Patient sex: M
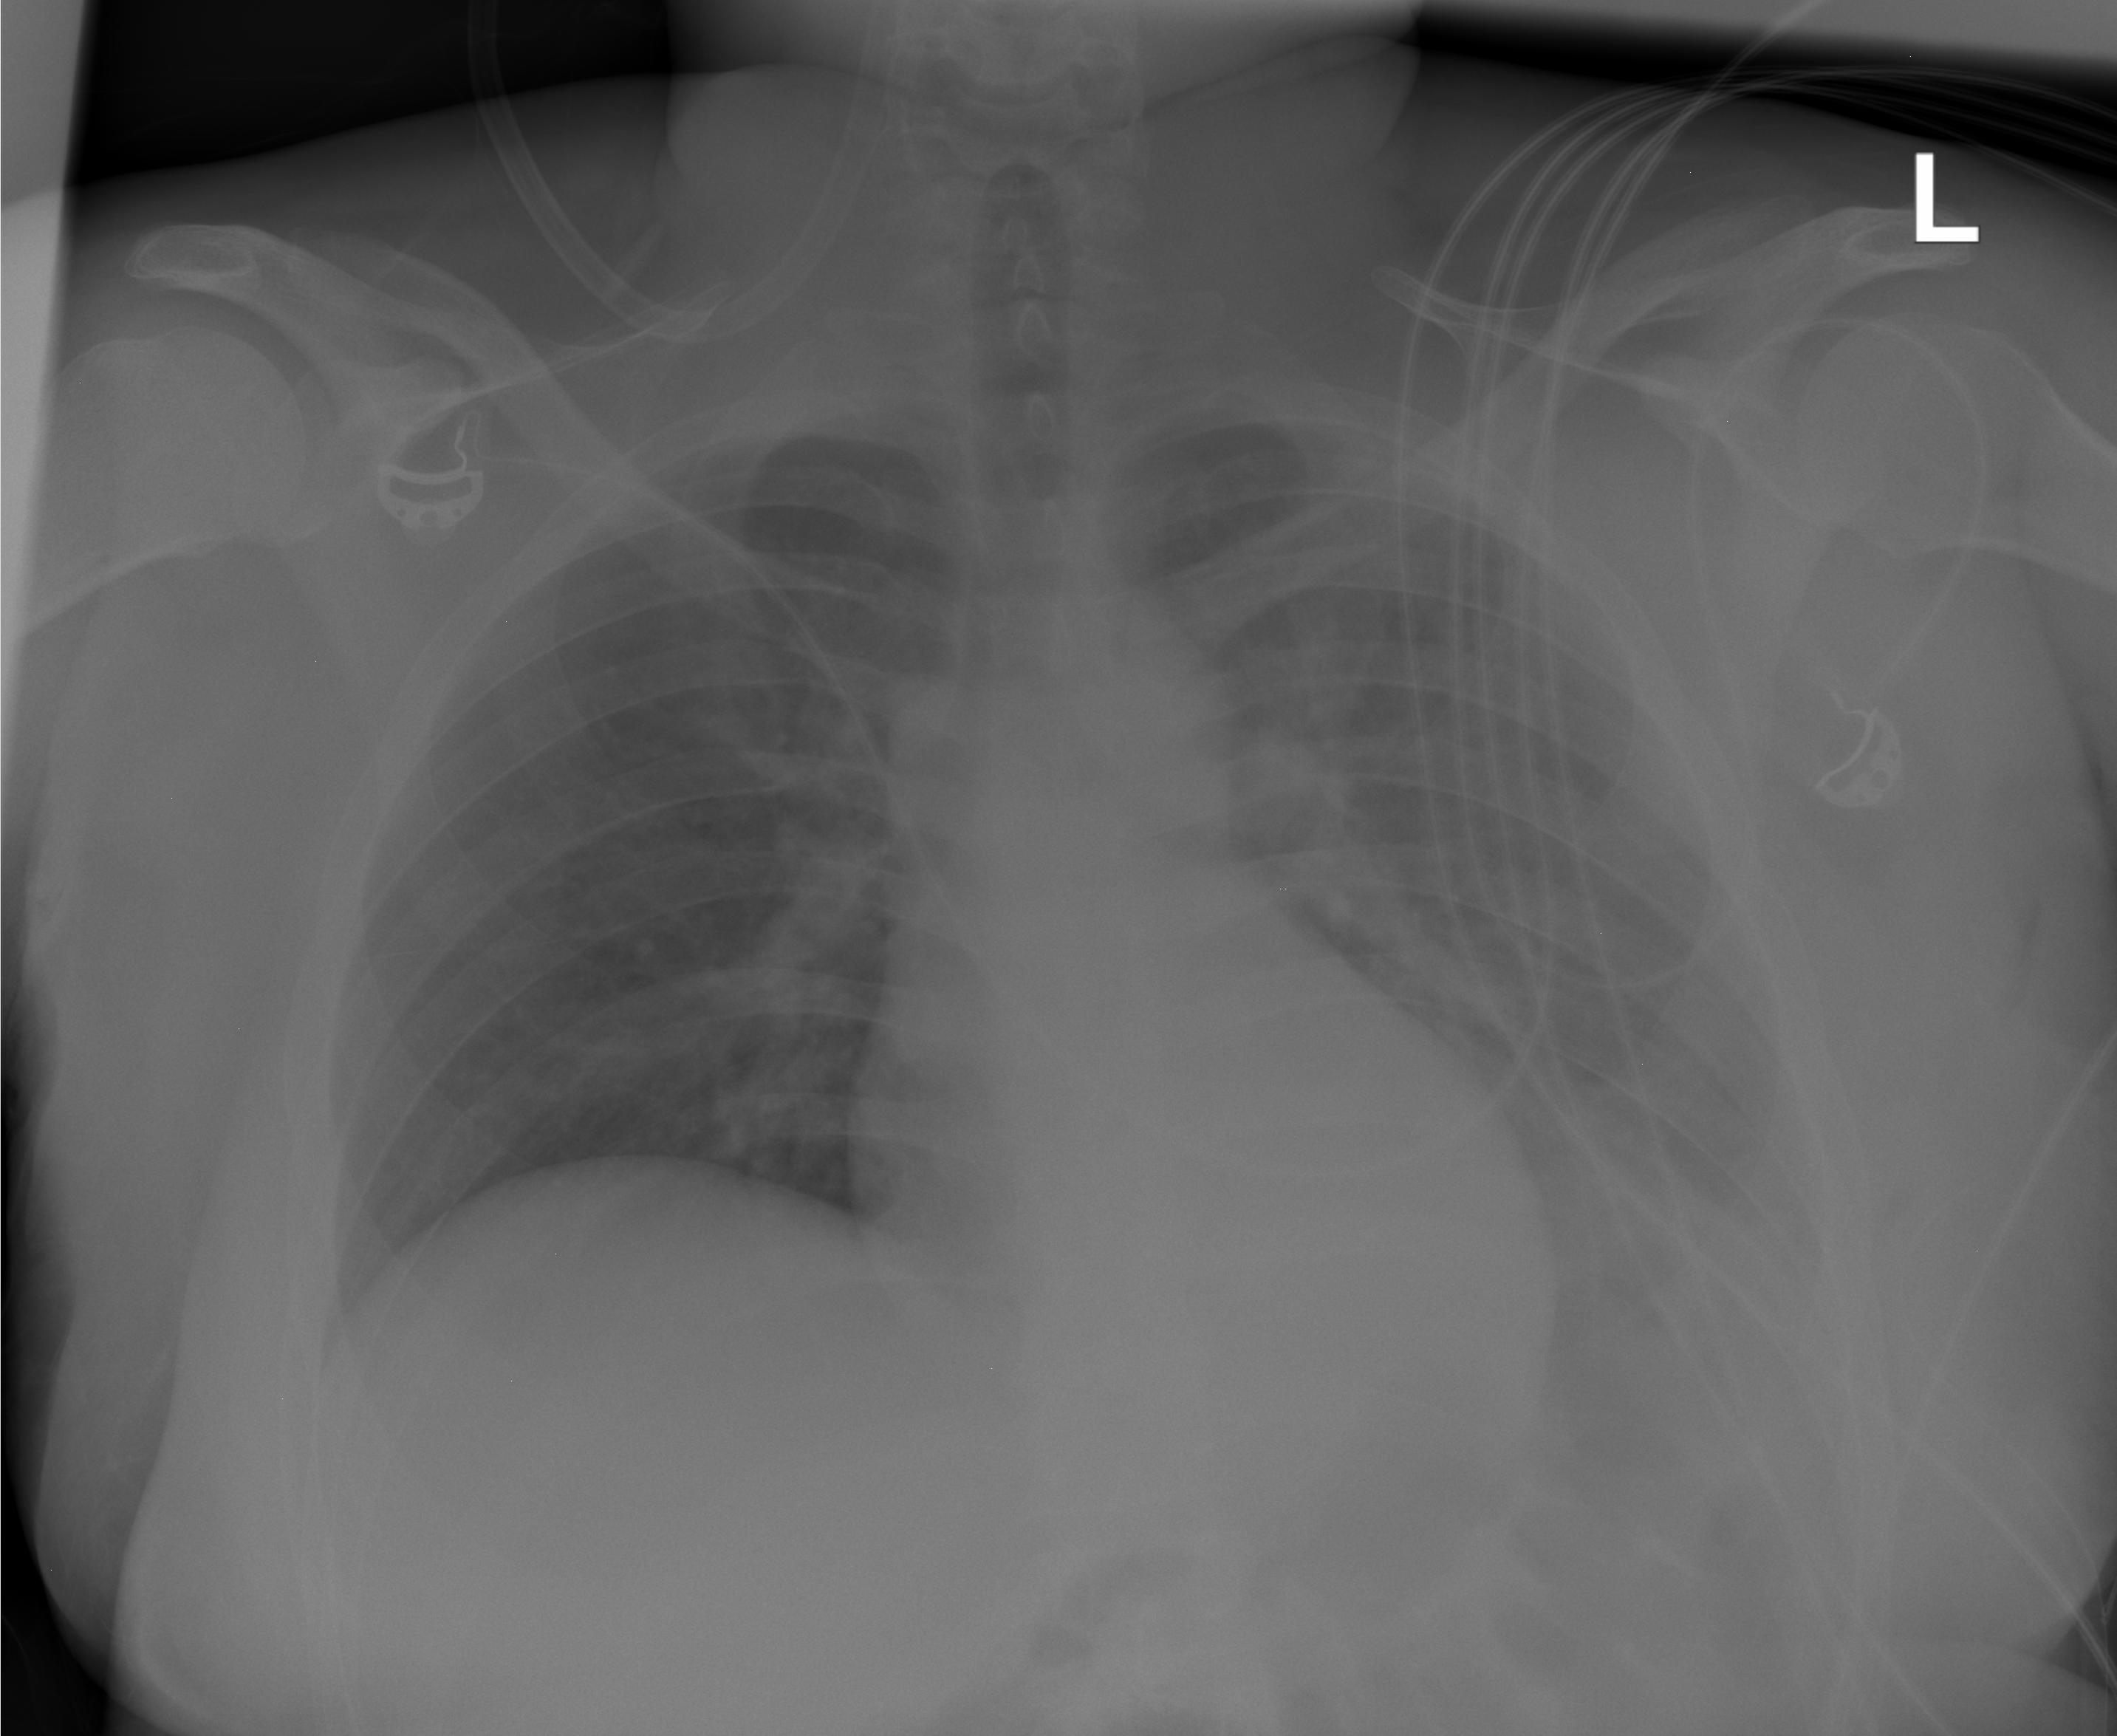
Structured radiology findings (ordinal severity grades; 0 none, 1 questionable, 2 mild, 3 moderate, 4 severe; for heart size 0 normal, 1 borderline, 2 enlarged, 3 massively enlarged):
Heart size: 0
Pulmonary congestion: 0
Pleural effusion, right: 0
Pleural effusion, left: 2
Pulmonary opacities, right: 0
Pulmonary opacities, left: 0
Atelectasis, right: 0
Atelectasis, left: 2